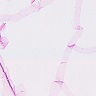
Metastatic tissue present: no